This grayscale image was formed by reshaping a rotor test-rig vibration snapshot into a 2-D grid. What is the most likely rotor condition (normal, misalignment, unbalance, looseness)?
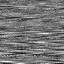
Answer: misalignment